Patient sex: M
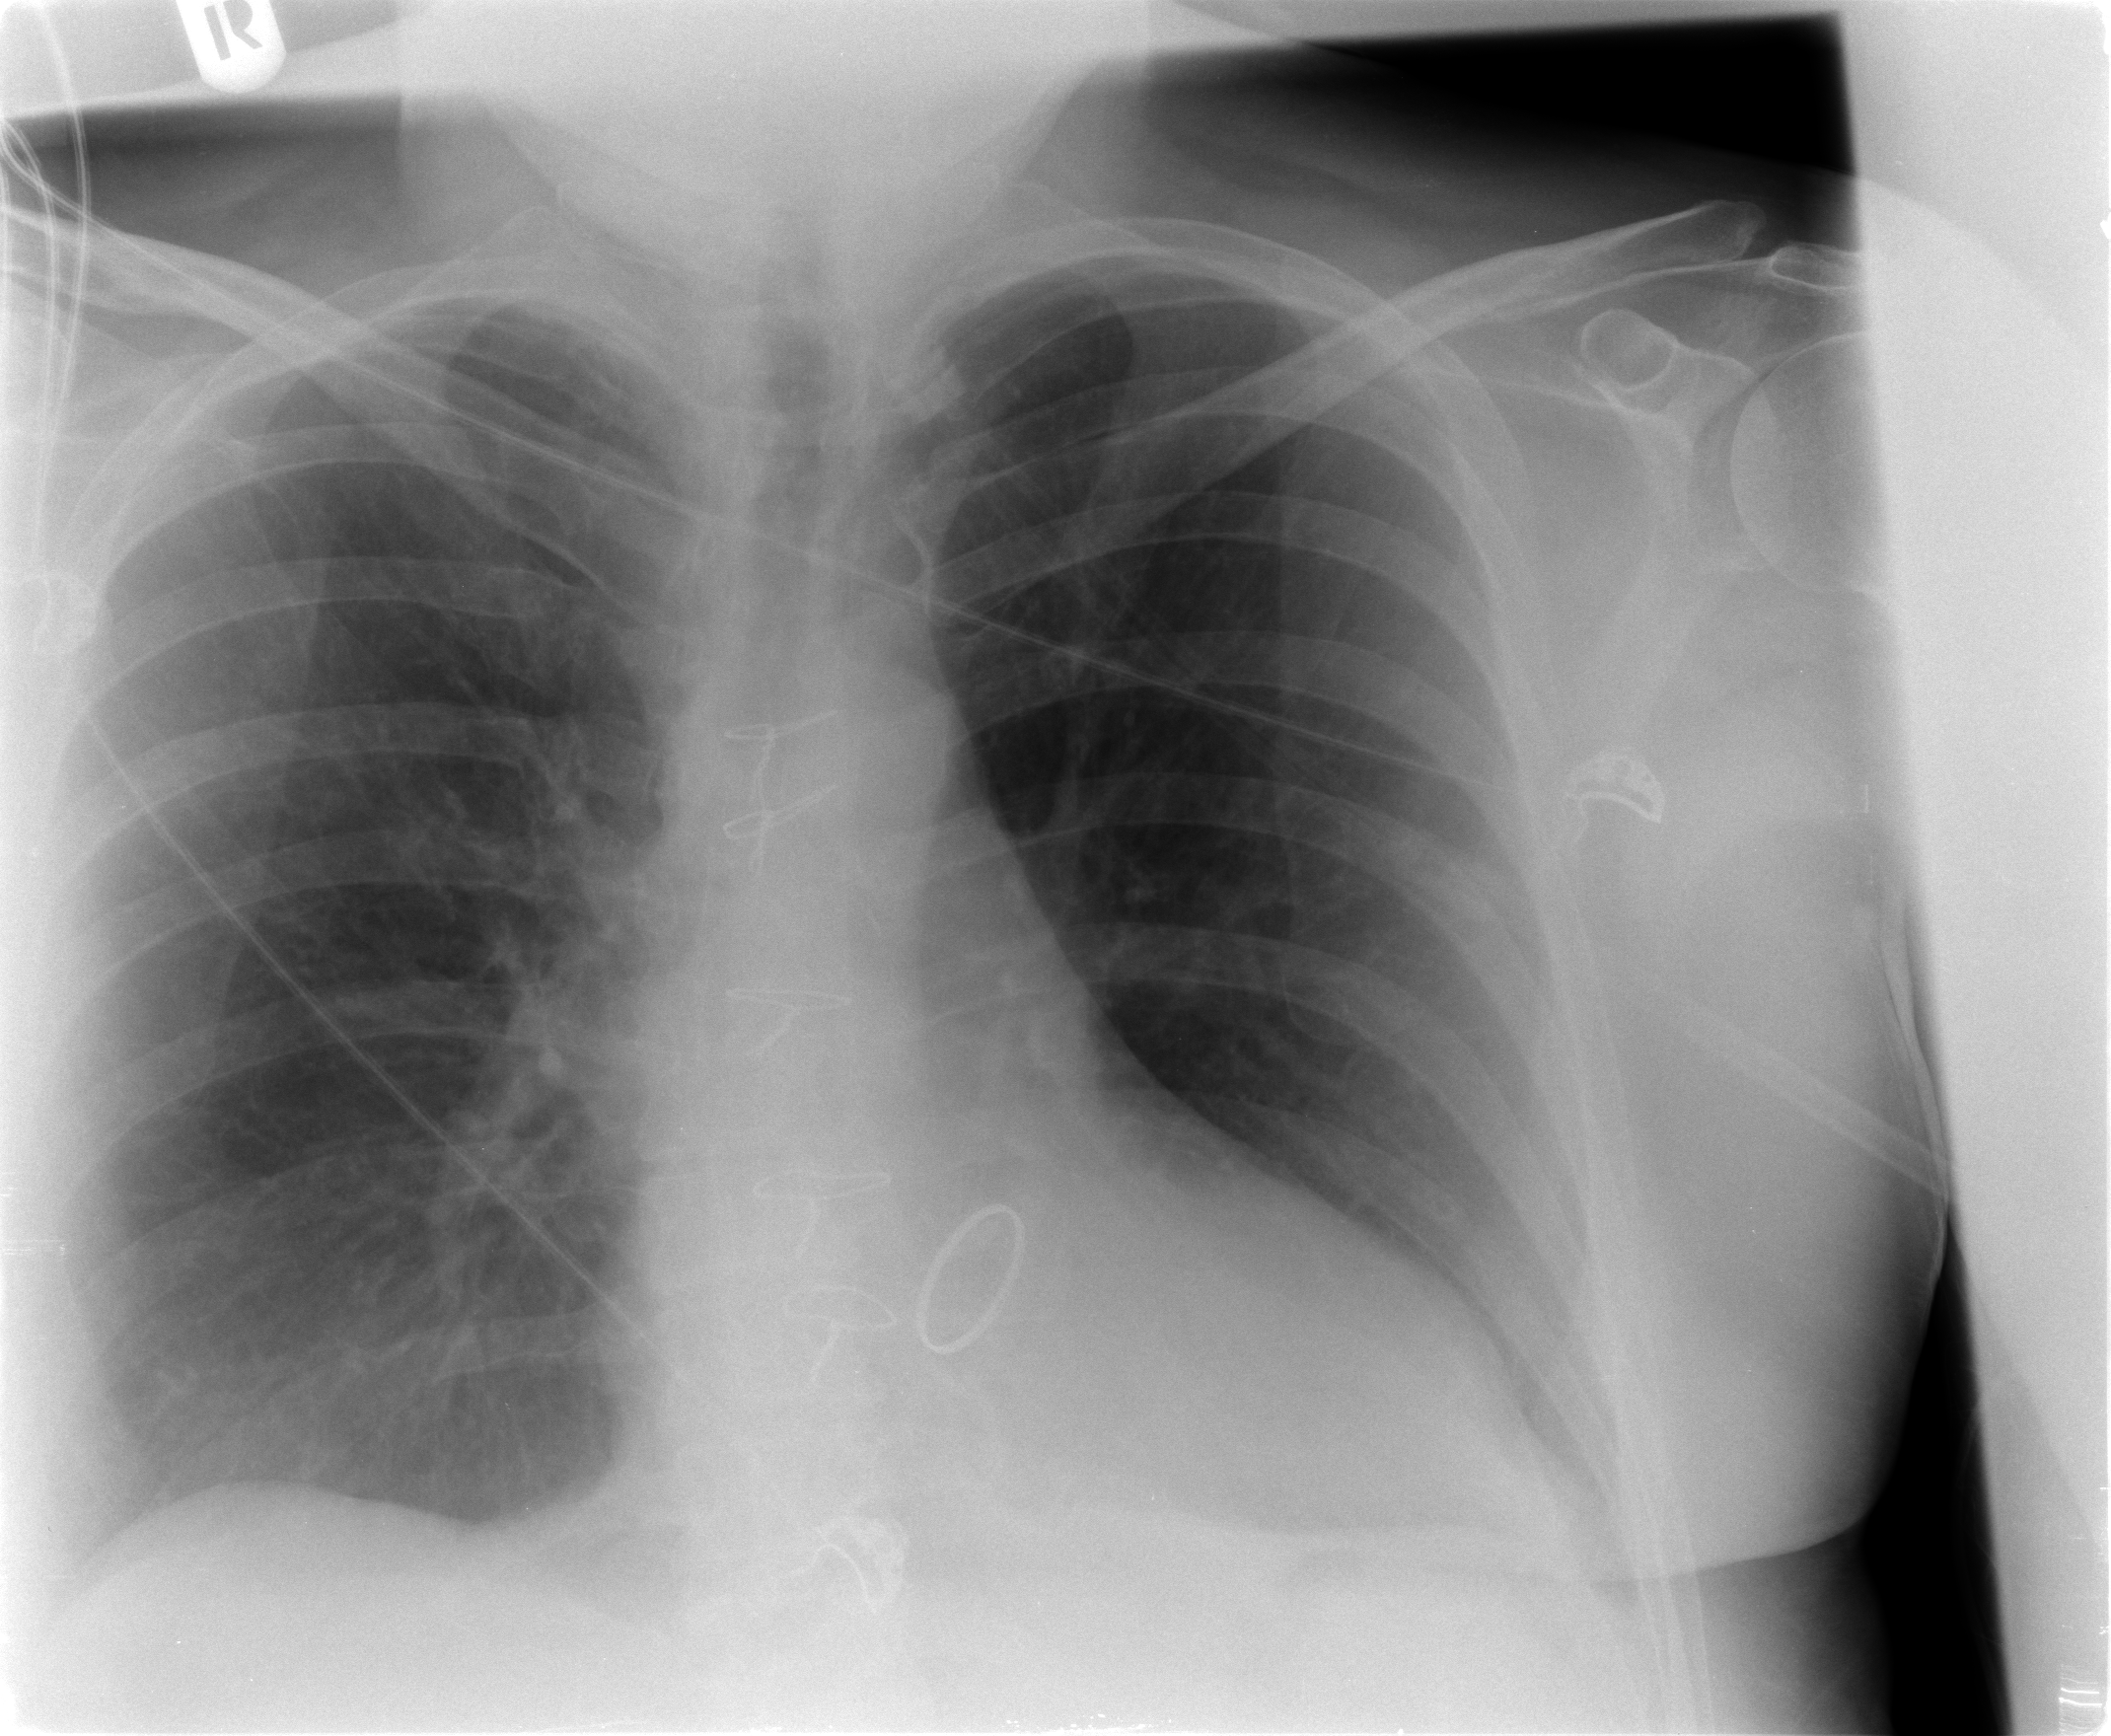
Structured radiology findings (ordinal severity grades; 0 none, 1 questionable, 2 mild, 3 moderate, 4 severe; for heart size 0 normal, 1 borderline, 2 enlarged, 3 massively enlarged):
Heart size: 2
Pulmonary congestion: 0
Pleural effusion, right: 2
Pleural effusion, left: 2
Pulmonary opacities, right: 0
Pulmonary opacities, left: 0
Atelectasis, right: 0
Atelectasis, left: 2